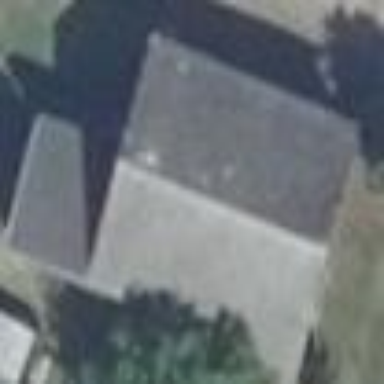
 oriented along the structure. The roof is painted grey."